Question: I've read some of <URL> and think this approach would be good for the setup I am considering:
'''
Playlist
--------
id AUTO_INCREMENT
title
TeamPlaylist
------------
id REFERENCES Playlist.id
teamId REFERENCES Team.id
UserPlaylist
------------
id REFERENCES Playlist.id
userId REFERENCES User.id
PlaylistVideo
-------------
id
playlistId REFERENCES Playlist.id
videoId REFERENCES Video.id
'''
All the 'CASCADE' options are set to 'DELETE' which will work correctly for when a 'Playlist' is deleted, however, what happens if a 'User' or 'Team' is deleted?
ie. If a 'User' is deleted, the rows in 'UserPlaylist' will be deleted but the referenced rows in 'Playlist' and 'PlaylistVideo' will remain. I thought about enforcing this as a 'TRIGGER AFTER DELETE' but there is no way of knowing if the delete request came about because the 'Playlist' was deleted or if the 'User' was deleted.
What is the best way to enforce integrity in this situation?
Edit (Provided ERD)

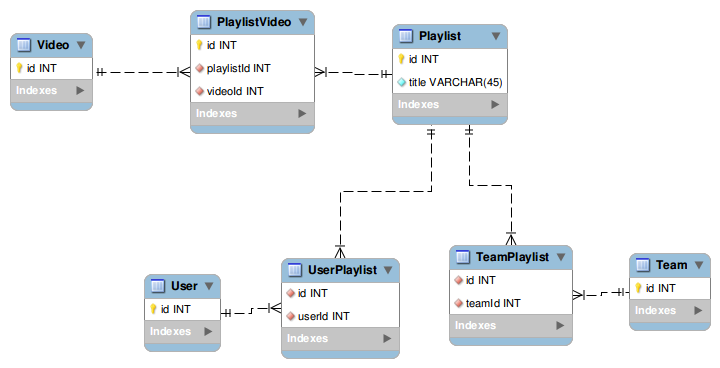
Answer: In my view, the problem is that your 'User' and 'Team' tables are the ones that should have a supertype table (such as 'Party'), not the Playlist tables.
As you've pointed out, doing your "table inheritance" on playlists comes with penalties when trying to figure out what to delete. All those problems go away when you move the inheritance up to the user/team level.
You can see <URL>.
I'm sorry to not supply code as I don't know the MySQL syntax by heart.
The basic concept is that the supertype table allows you to implement a database kind of polymorphism. When the table you're working with needs to link to of a group of subtypes, you just make the FK point to the supertype instead, and this automatically gets you the desired "only a one of these at a time" business constraint. The super type has a "one-to-zero-or-one" relationship with each of the subtype tables, and each subtype table uses the same value in its PK as the PK from the supertype table.
In your database, by having just one 'Playlist' table with an FK to 'Party (PartyID)', you have easily enforced your business rule at the database level without triggers.